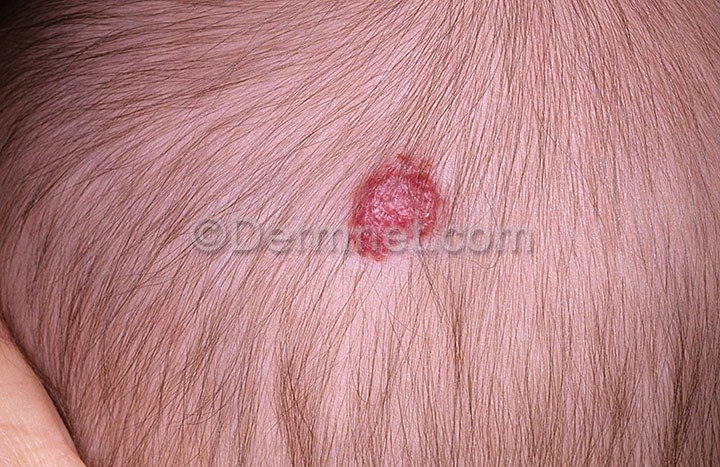
Disease: Vascular Tumors